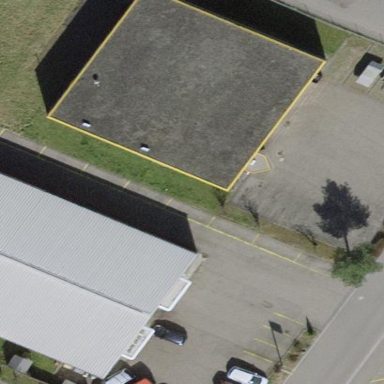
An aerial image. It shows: Flat-roofed building.